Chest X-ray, PA view. Patient: 85 years old, sex M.
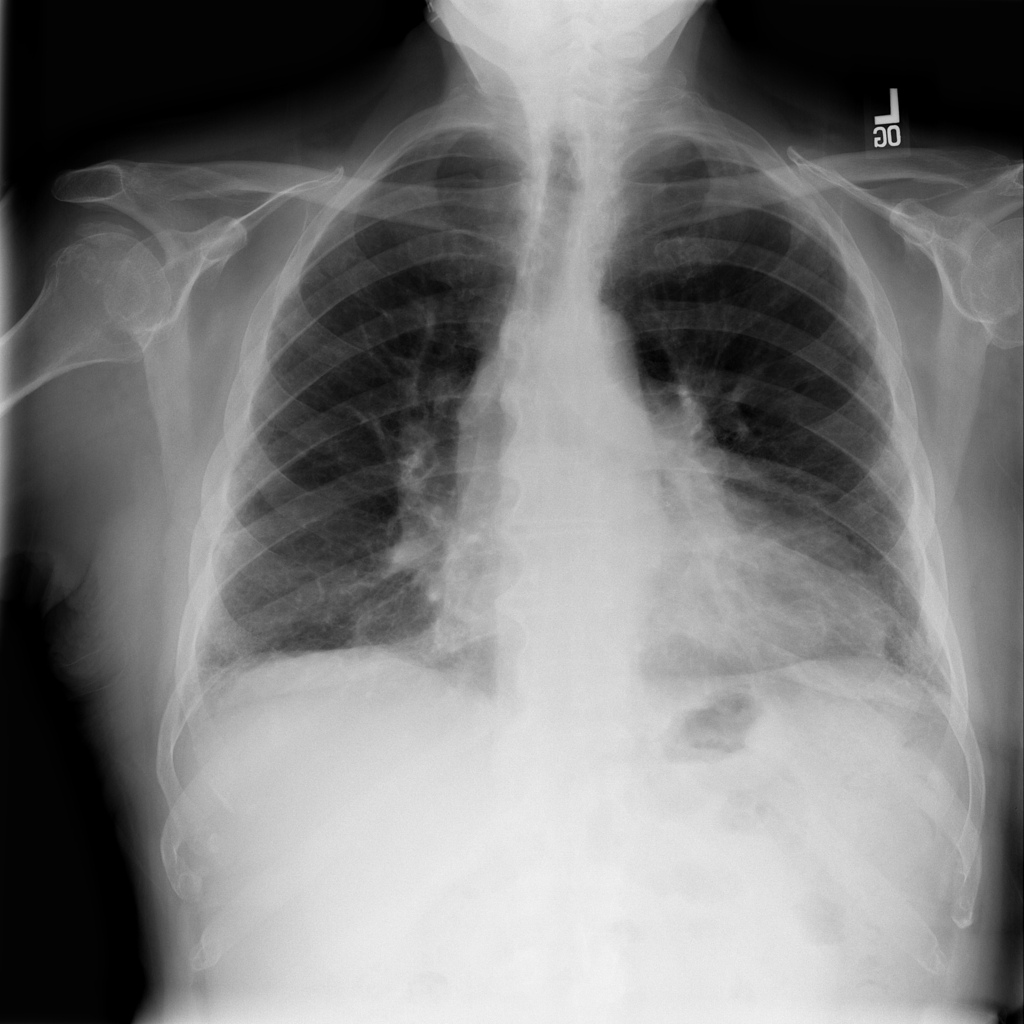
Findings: Cardiomegaly